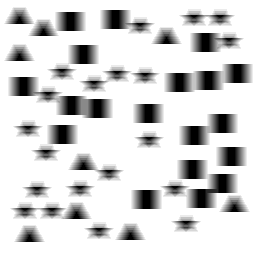
Squares: 19
Triangles: 9
Stars: 20
Total shapes: 48